Aerial crown-view tile of a tropical tree (Barro Colorado Island, Panama), acquired 20240813:
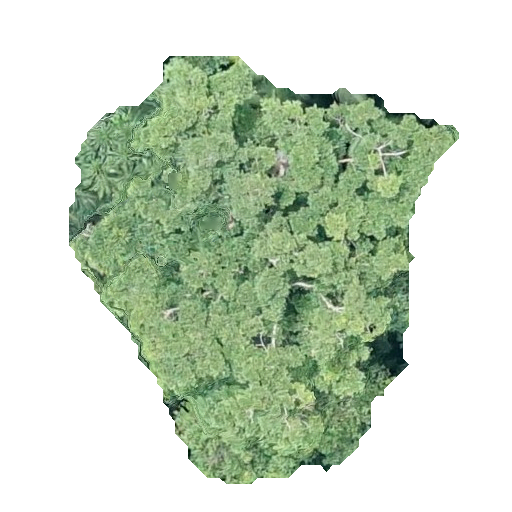
Species: Brosimum alicastrum
GBIF accepted scientific name: Brosimum alicastrum
Crown area: 167.422 m²